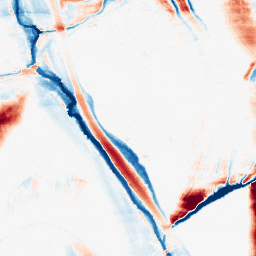
Category: morphological
Decomposition family: morphological_ellipse
Decomposition parameters: operation: average
width: 10
height: 50
Upsampling method: quintic
Upsampling parameters: scale: 4
Upsampling scale: 4